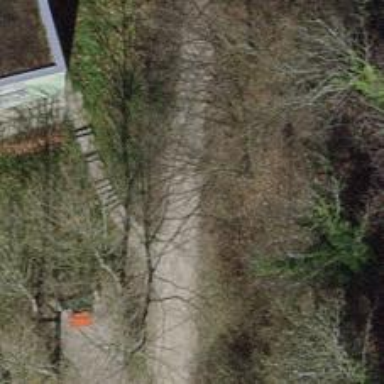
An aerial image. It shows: Set of concrete steps.